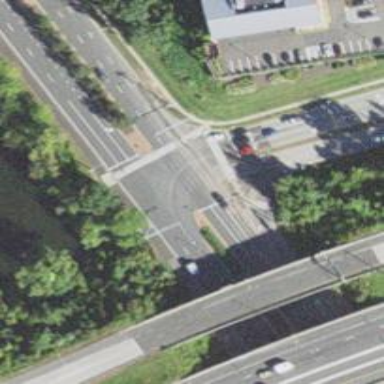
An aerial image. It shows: Uncontrolled footway crossing with zebra markings.